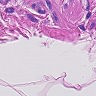
Metastatic tissue present: no